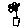
Label: flower